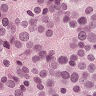
Metastatic tissue present: yes